Field crop: maize
Growth stage: 2
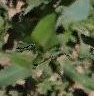
Species: maize